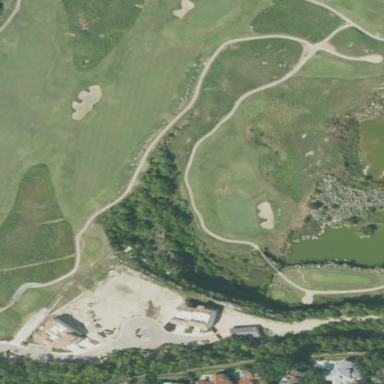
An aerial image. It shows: Rough area on grassy golf course.